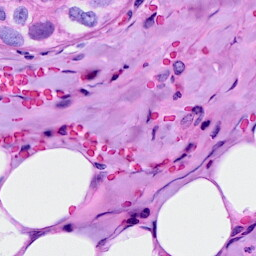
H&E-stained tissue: Breast